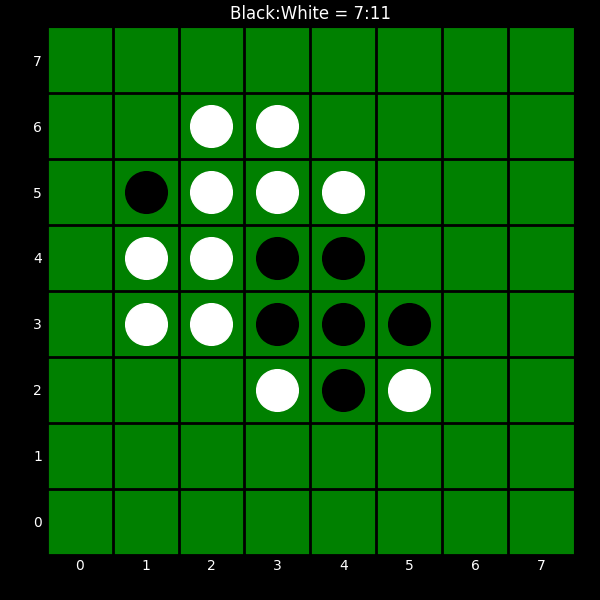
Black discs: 7
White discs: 11